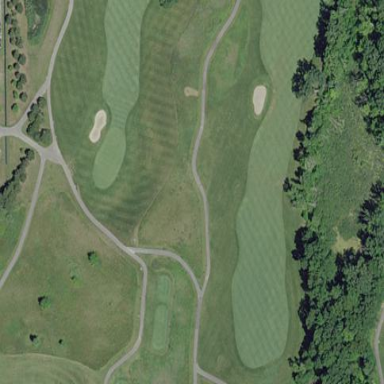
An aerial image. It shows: Area with grass used as rough in golf course.